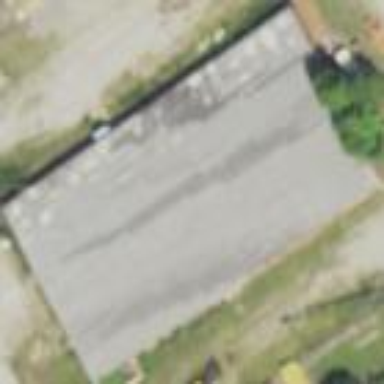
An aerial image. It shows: Industrial building.